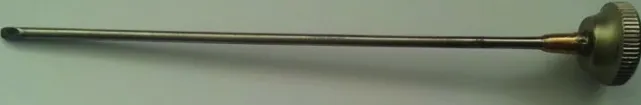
B) The instrument consisted of two part: sheet and the obturator.
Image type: medical_photograph (skin_photograph)